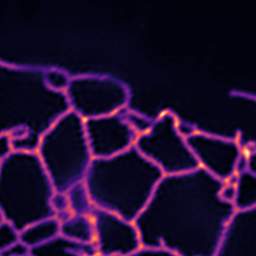
Label: Super-resolution ER image